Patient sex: M
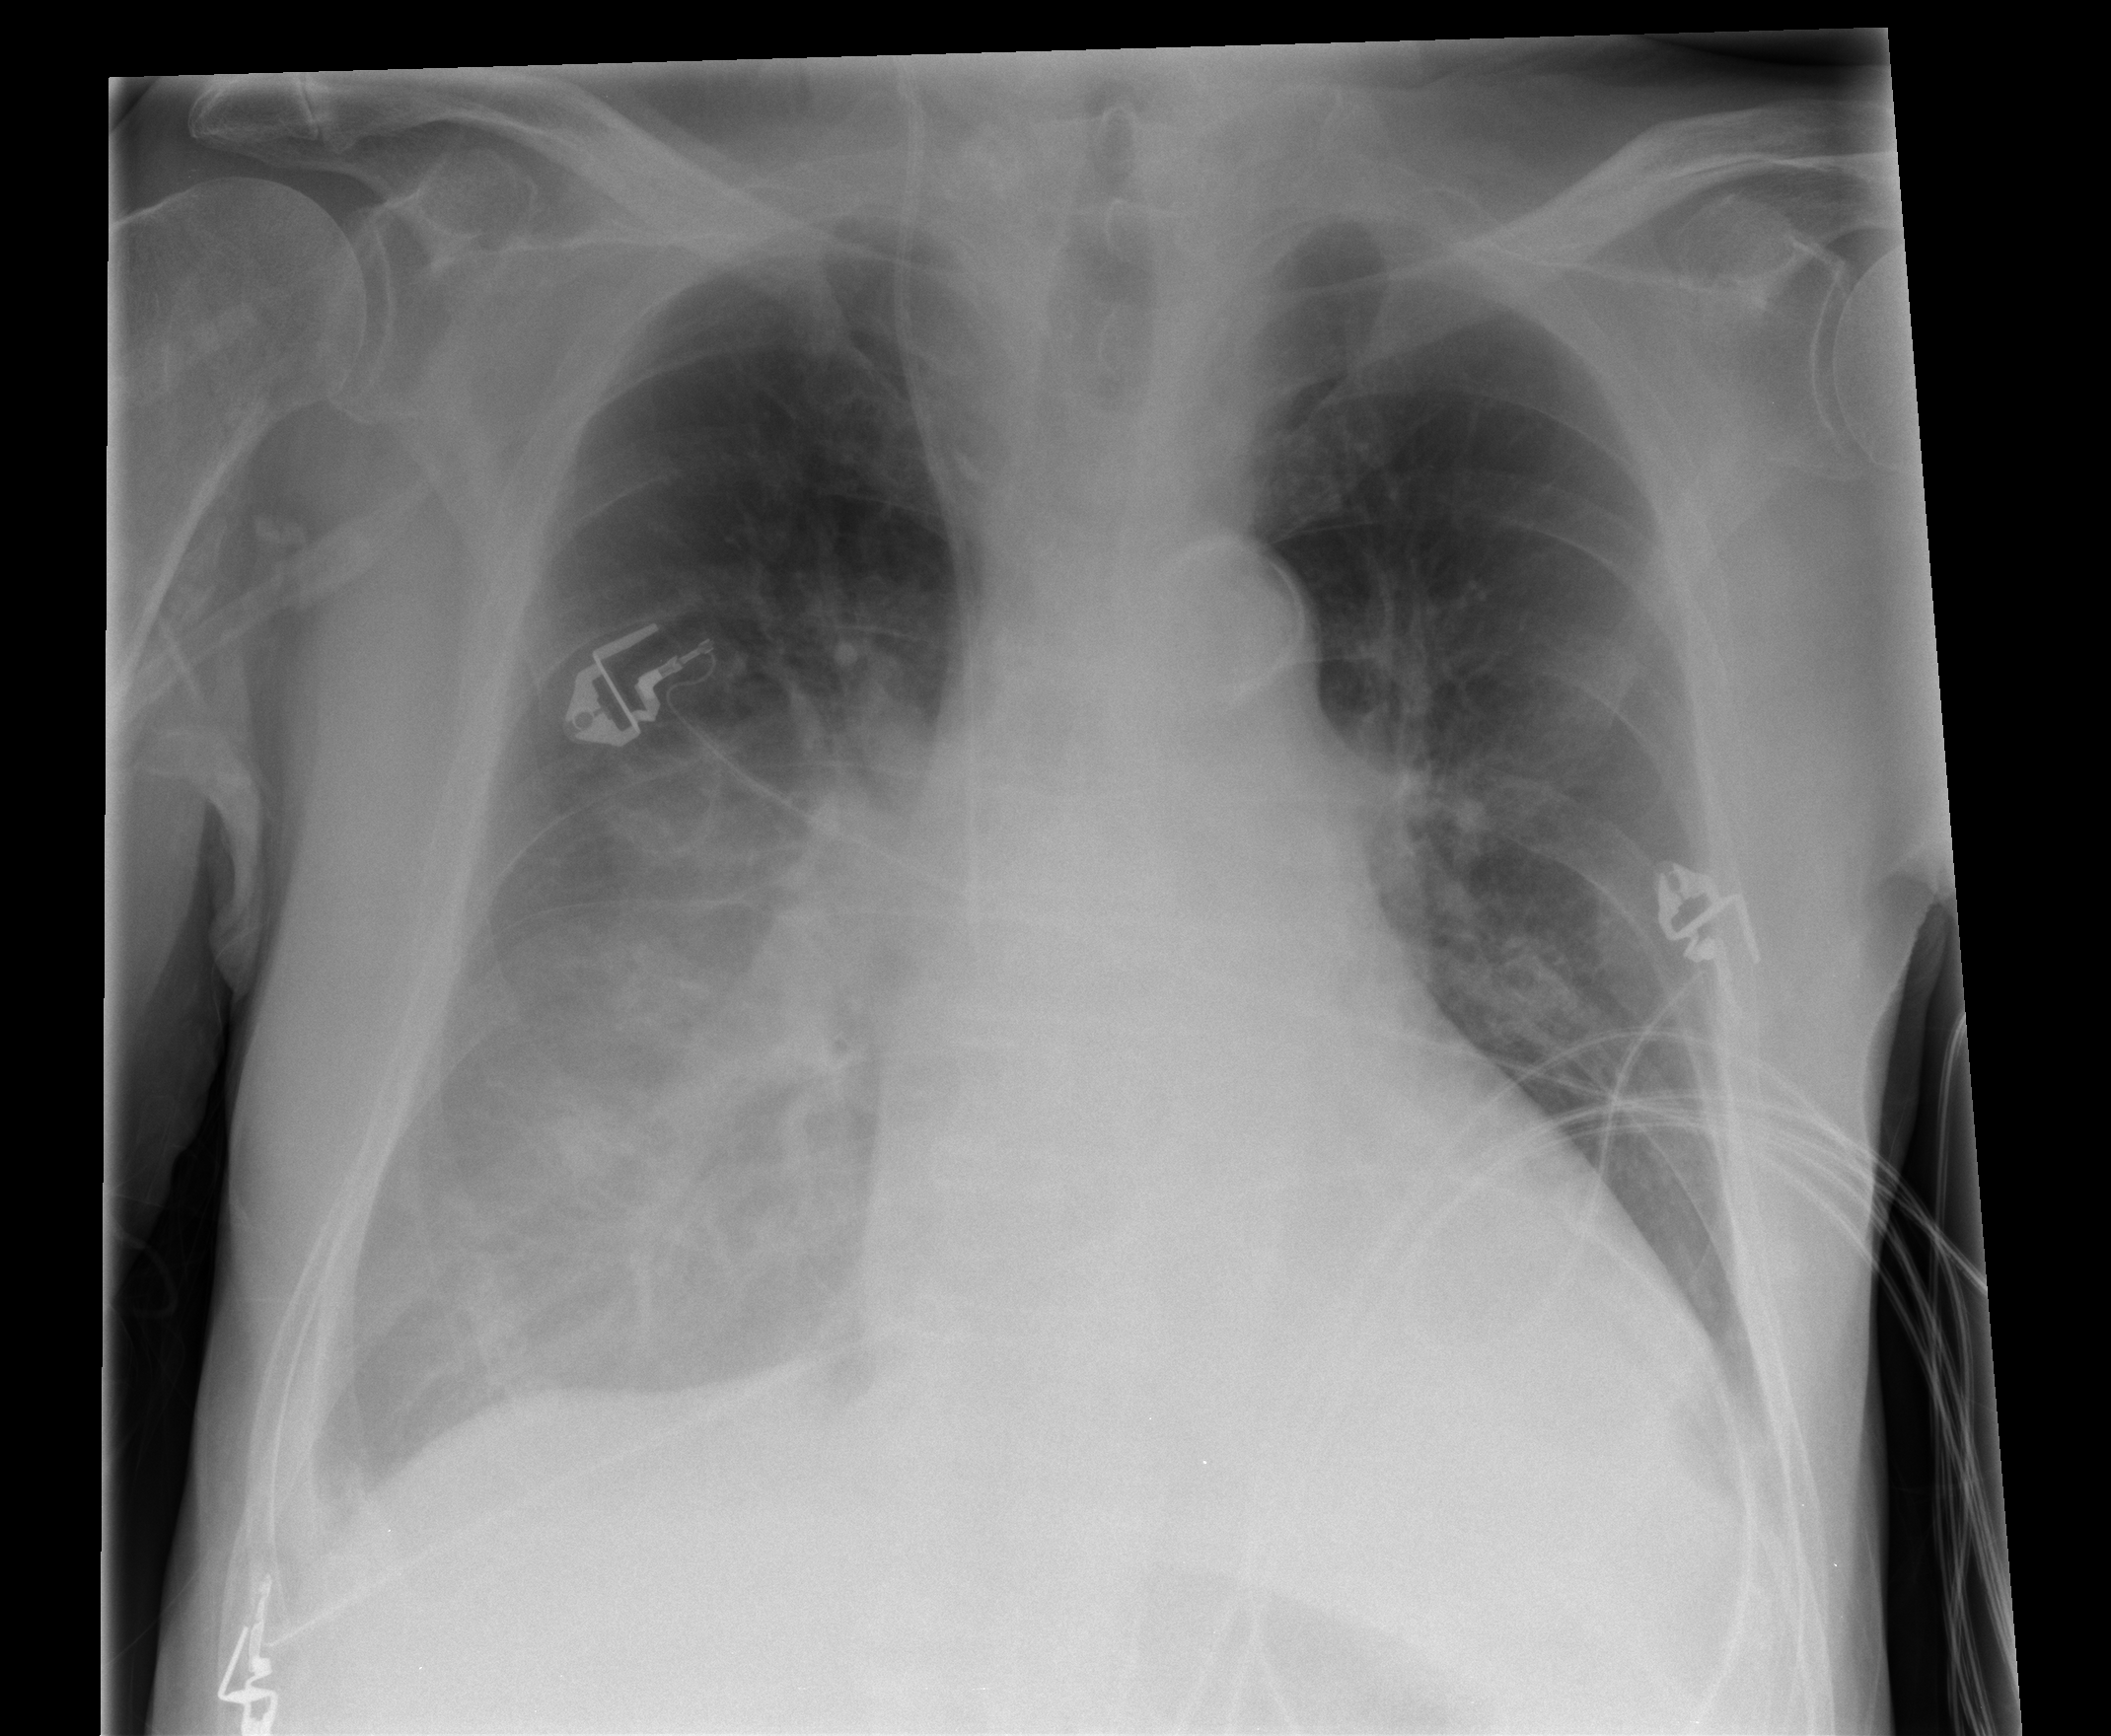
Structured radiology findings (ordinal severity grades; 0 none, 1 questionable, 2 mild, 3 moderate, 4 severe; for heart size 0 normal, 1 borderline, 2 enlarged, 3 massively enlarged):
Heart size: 0
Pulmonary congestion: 0
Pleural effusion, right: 2
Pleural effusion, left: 0
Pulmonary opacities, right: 2
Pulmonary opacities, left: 0
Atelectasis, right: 2
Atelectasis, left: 0